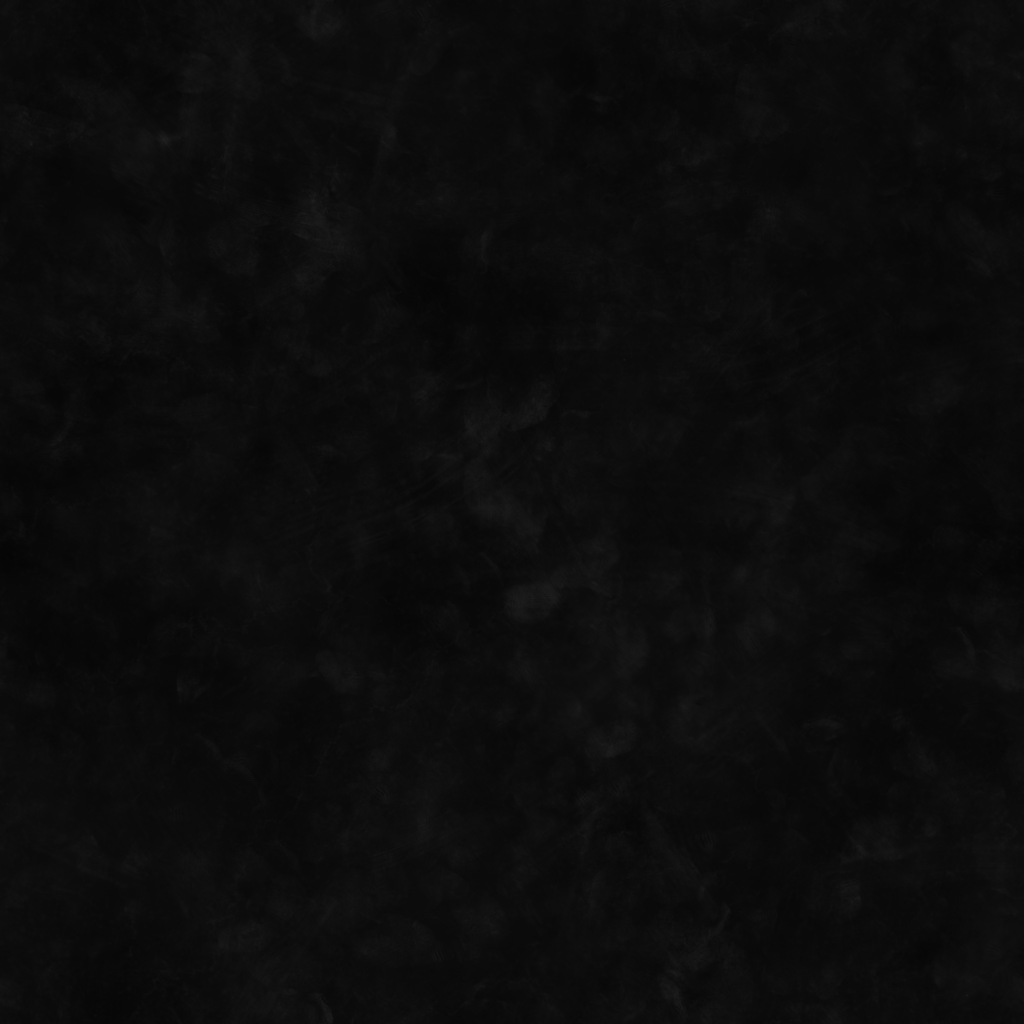
Texture map type: Roughness